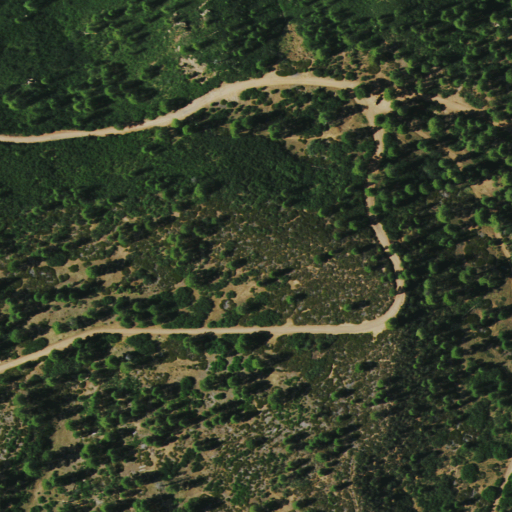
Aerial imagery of mountain in Colorado named Pine Mountain containing evergreen forest and deciduous forest